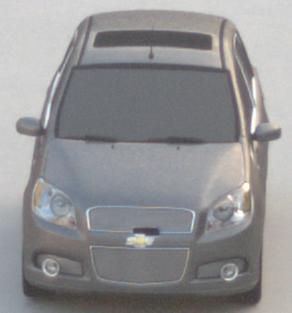
Make: Chevrolet
Model: Aveo 1.2
Detailed model: Aveo
Model produced from: 2008/06
Model produced until: 2011/01
Doors: 3
Color: gray
Road condition: dry road
Daytime: sunrise or sunset
Contrast: low contrast